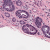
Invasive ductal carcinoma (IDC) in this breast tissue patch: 0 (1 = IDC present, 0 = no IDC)